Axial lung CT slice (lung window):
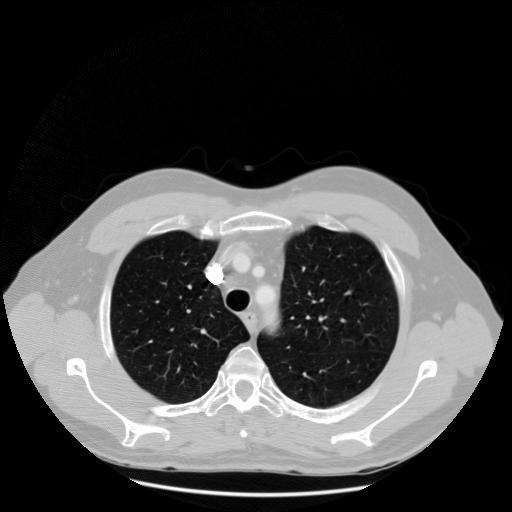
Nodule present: no